Field crop: tomato
Growth stage: 2
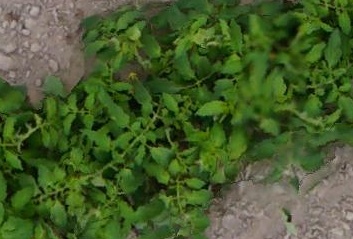
Species: tomato